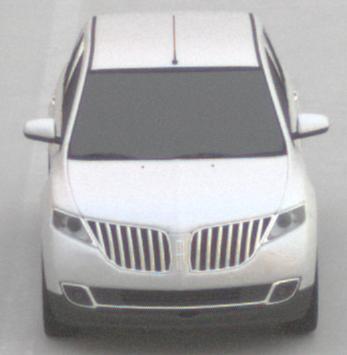
Make: Lincoln
Model: MKX
Detailed model: Gen. 1 CD3
Model produced from: 2010
Model produced until: 2015
Doors: 5
Color: white
Road condition: dry road
Daytime: sunrise or sunset
Contrast: low contrast